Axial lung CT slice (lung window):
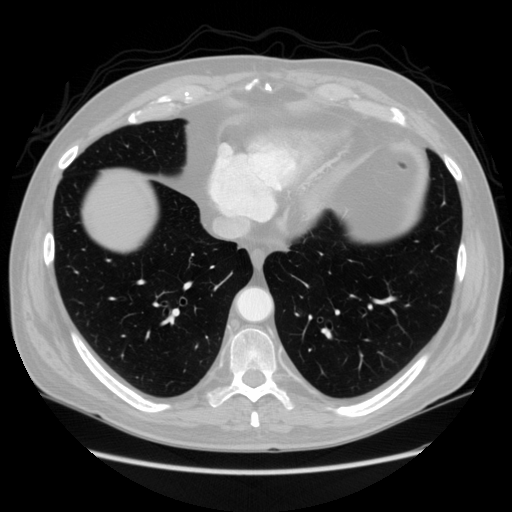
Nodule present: no